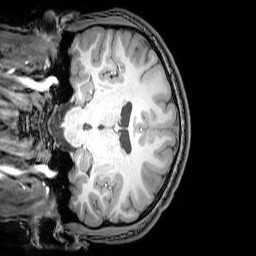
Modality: T1w
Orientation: coronal
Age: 20
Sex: male
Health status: healthy
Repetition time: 0.081 s
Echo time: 0.037 s